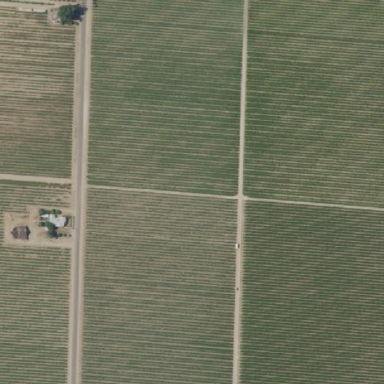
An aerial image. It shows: Vineyard with agricultural properties.